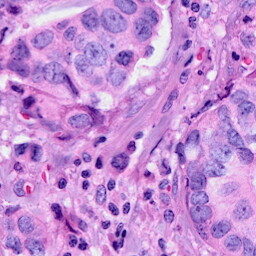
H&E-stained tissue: Breast